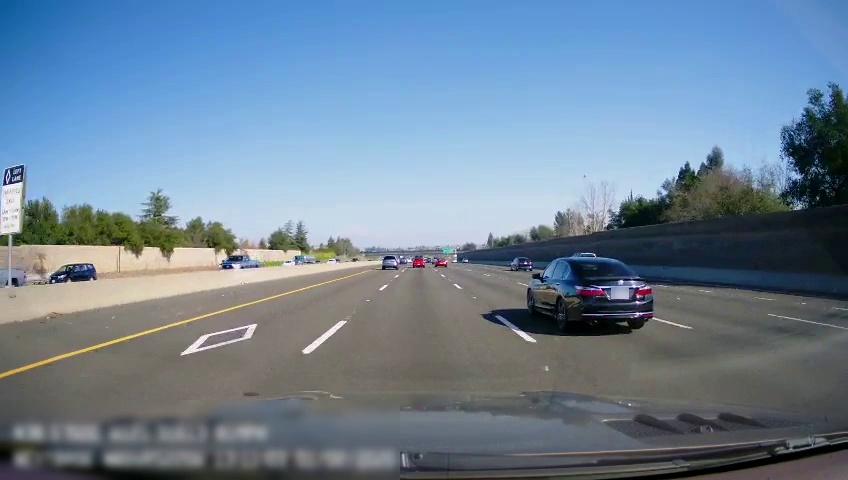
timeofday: Day
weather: Sunny
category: Drivable Space
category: Vehicles | Van
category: Vehicles | Truck
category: Vehicles | Truck
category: Vehicles | SUV
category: Vehicles | Truck
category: Vehicles | SUV
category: Vehicles | Car
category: Vehicles | Car
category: Vehicles | SUV
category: Vehicles | SUV
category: Vehicles | Truck
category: Vehicles | Car
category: Vehicles | SUV
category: Lanes | Alternate Lane
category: Lanes | Current Lane
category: Lanes | Current Lane
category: Lanes | Alternate Lane
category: Lanes | Alternate Lane
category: Lanes | Alternate Lane
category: Traffic | Signs
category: Traffic | Signs